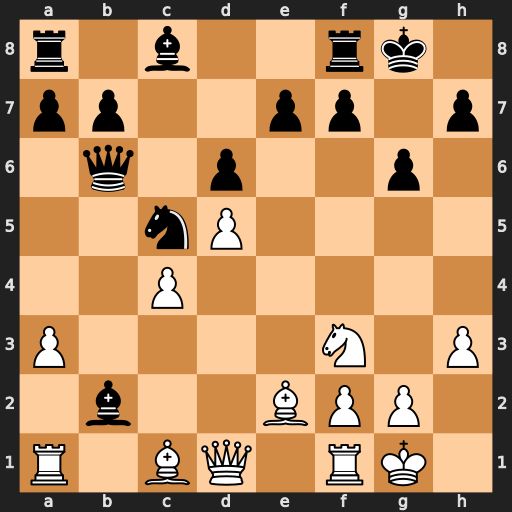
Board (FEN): r1b2rk1/pp2pp1p/1q1p2p1/2nP4/2P5/P4N1P/1b2BPP1/R1BQ1RK1
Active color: w
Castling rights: -
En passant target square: -
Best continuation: Rb1 Bg7 Rxb6